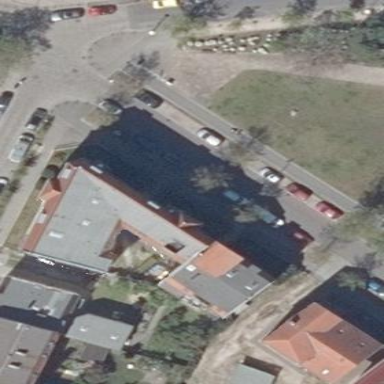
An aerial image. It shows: Apartments building with saltbox roof shape.